Question: I'd like to draw objects to two separate CGLayers from within the same 'for' loop, but am unsure how to do this.
For example, I'd like to draw three orange circles three blue circles, with the orange circles in one layer, and the blue circles in another. The following code will place each circle on top of the previous circle:
'''
-(void) drawRect:(CGRect)rect {
UIBezierPath *circle;
for (int i = 1; i <= 3; i++) {
// Create an orange circle
circle = [UIBezierPath bezierPathWithOvalInRect:CGRectInset(CGRectMake(i*50, 80, 50, 50), 0, 0)];
circle.lineWidth = 4.0f;
[[UIColor colorWithRed:1.0 green:0.75 blue:0 alpha:1.0] setFill];
[[UIColor orangeColor] setStroke];
[circle stroke];
[circle fill];
// Create a blue circle
circle = [UIBezierPath bezierPathWithOvalInRect:CGRectInset(CGRectMake(25 + i*50, 80, 50, 50), 0, 0)];
circle.lineWidth = 4.0f;
[[UIColor colorWithRed:0 green:0.5 blue:1.0 alpha:1.0] setFill];
[[UIColor blueColor] setStroke];
[circle stroke];
[circle fill];
}
}
'''

How would I modify this so that the three orange circles would end up in an 'orangeLayer' that sits behind the three blue circles in a 'blueLayer'? I imagine this has something to do with saving and restoring contexts, but I can't really wrap my head around it.
Thanks so much!
'for'
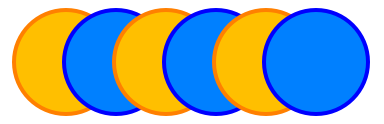
Answer: I build a custom subclass of UIView, and create a function makeCircleWithFrame to draw a circle inside a view using UIGraphicsBeginImageContextWithOptions, i believe it will solve your main problem:
'''
#import "circleView.h"
#import <math.h>
@implementation circleView
- (id)initWithFrame:(CGRect)frame
{
self = [super initWithFrame:frame];
if (!self) return self;
[self setupViews];
return self;
}
- (void)awakeFromNib
{
[self setupViews];
}
- (void)setupViews
{
[self setBackgroundColor:[UIColor whiteColor]];
for (int i = 1; i <= 6; i++) {
UIColor *circleColor;
//Math function just to set different colors for each circle
if (fmodf(i, 2) == 0) {
circleColor = [UIColor colorWithRed:1.0 green:0.75 blue:0 alpha:1.0];
}
else {
circleColor = [UIColor colorWithRed:0 green:0.5 blue:1.0 alpha:1.0];
}
UIView *circleView = [self makeCircleWithFrame:(CGRectMake(10*i, 10*i, 100, 100)) andFillColor:circleColor];
circleView.tag = i;
NSLog(@"circle %i", i);
}
}
- (UIView *)makeCircleWithFrame:(CGRect)rect andFillColor:(UIColor *)color {
// declare UIimageView, not UIView
UIImageView *customView = [[UIImageView alloc] init];
customView.frame= self.bounds;
// create a new contex to draw
UIGraphicsBeginImageContextWithOptions(CGSizeMake(200, 200), NO, 0);
UIBezierPath *grayCircle = [UIBezierPath bezierPathWithOvalInRect:rect];
grayCircle.lineWidth = 6;
[color setFill];
[[UIColor orangeColor] setStroke];
[grayCircle stroke];
[grayCircle fill];
customView.image = UIGraphicsGetImageFromCurrentImageContext();
UIGraphicsEndImageContext();
[self addSubview:customView];
return customView;
}
'''
Please give me a feedback if you still having problems or need anymore help.